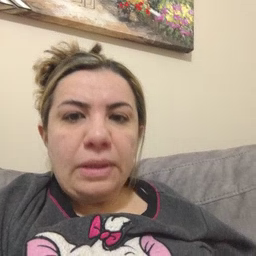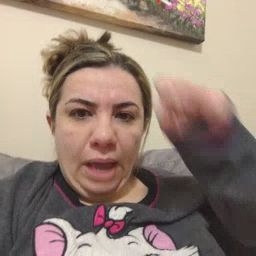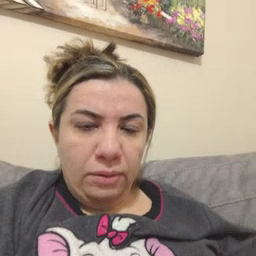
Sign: can